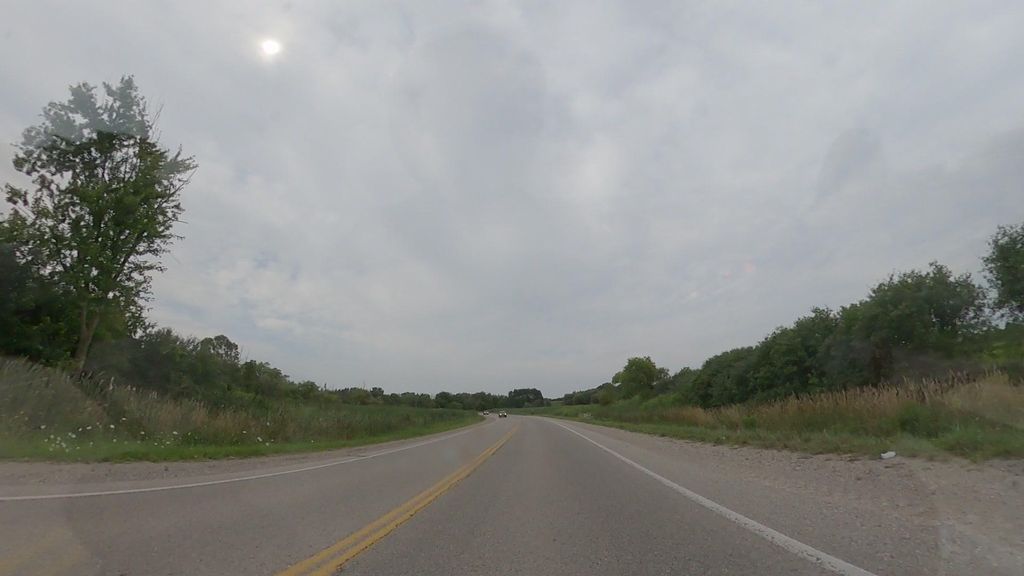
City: kitchener-waterloo